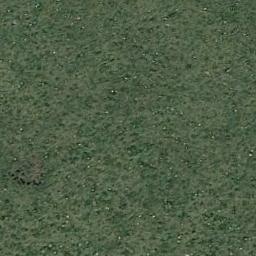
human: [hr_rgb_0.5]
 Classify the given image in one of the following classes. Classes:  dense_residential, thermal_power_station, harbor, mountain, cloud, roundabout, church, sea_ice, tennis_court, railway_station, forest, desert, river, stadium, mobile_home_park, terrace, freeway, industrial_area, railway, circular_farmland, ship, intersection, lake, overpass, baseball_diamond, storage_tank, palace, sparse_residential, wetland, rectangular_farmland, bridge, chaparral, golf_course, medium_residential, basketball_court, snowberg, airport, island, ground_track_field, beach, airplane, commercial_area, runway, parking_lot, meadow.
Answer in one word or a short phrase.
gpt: meadow